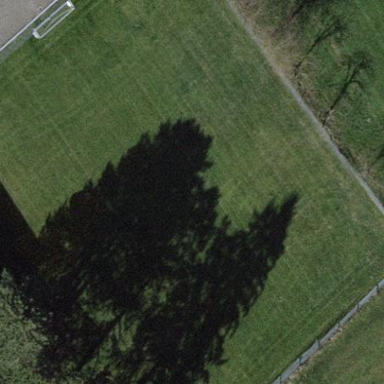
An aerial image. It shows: Soccer pitch with lush grass surface.